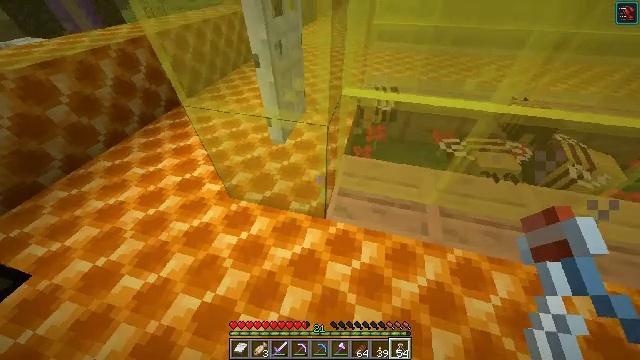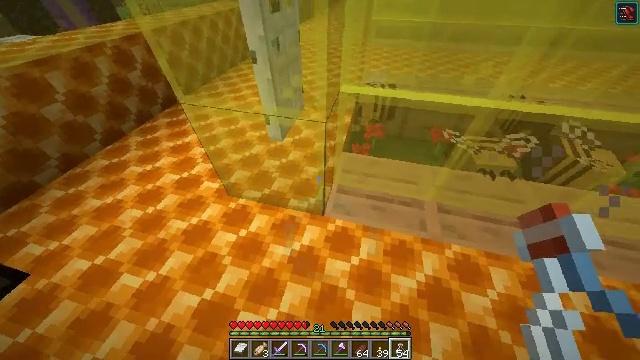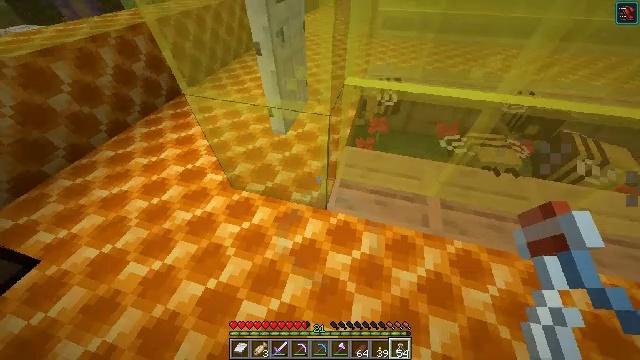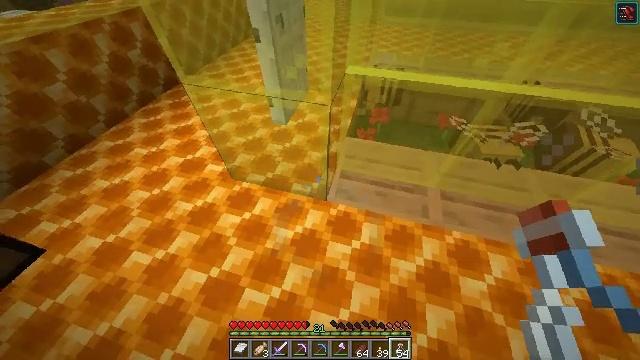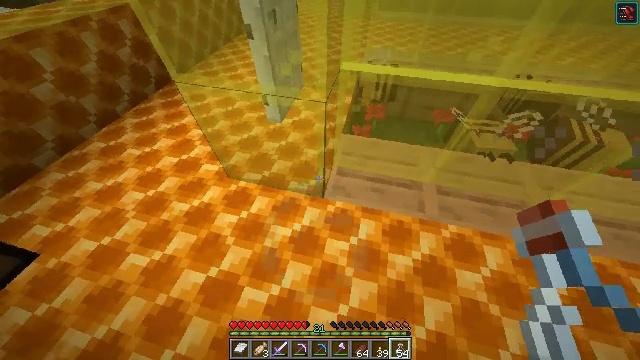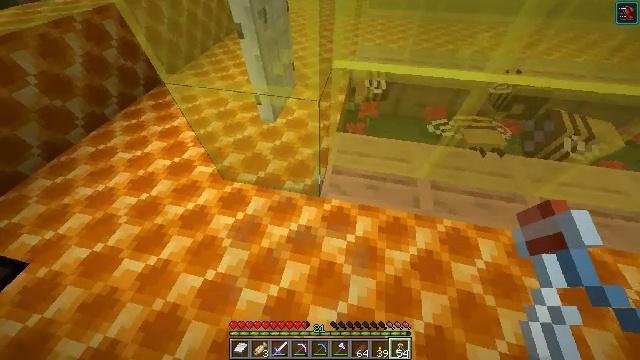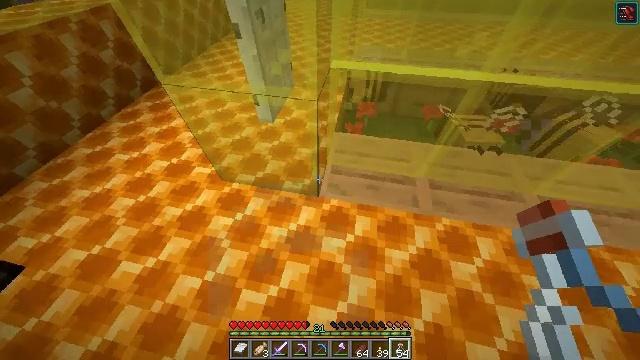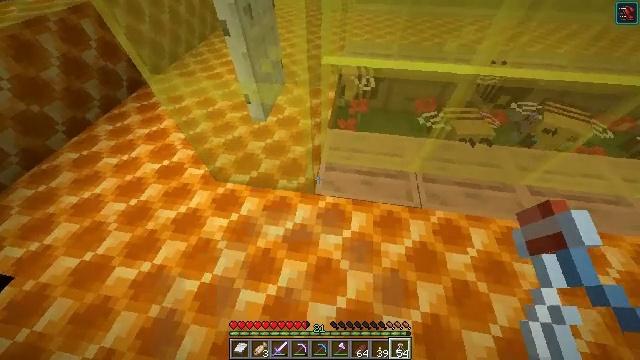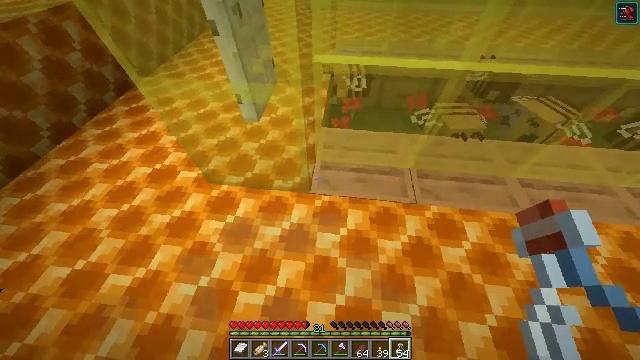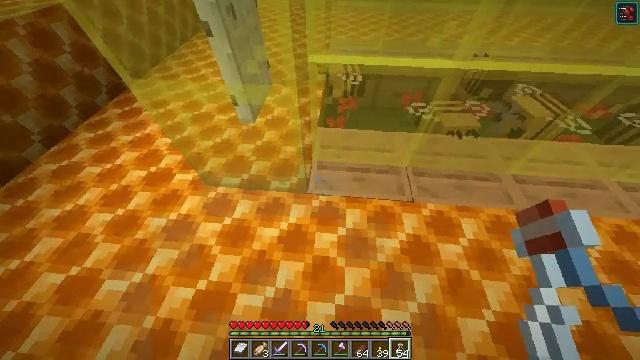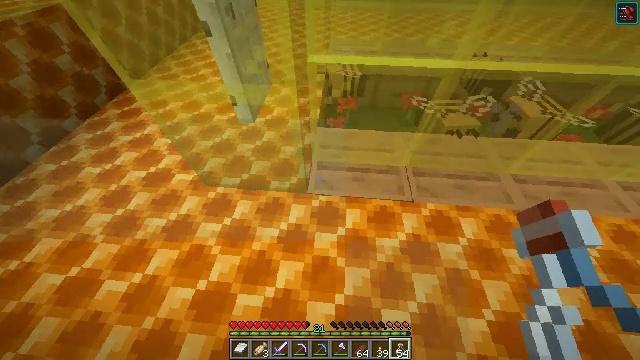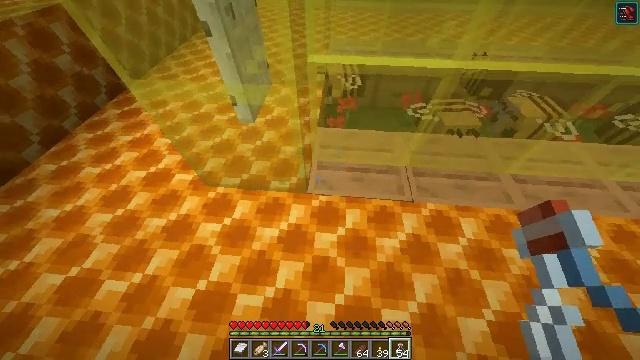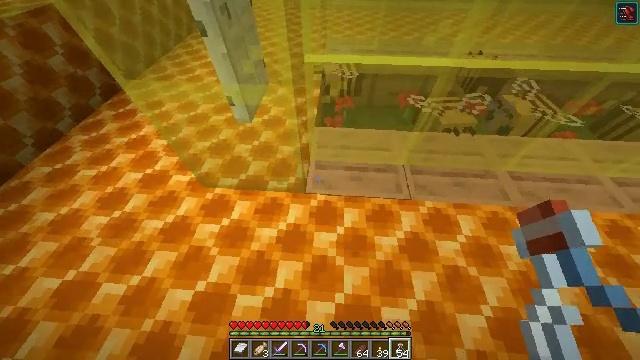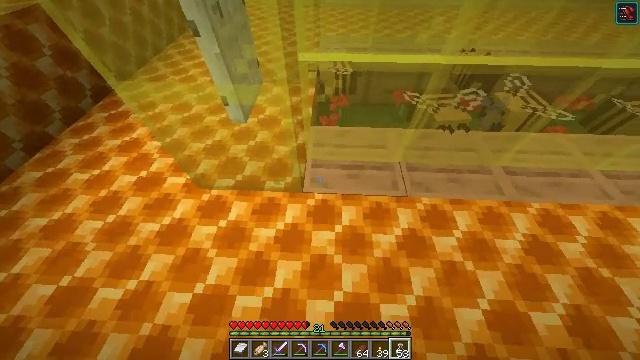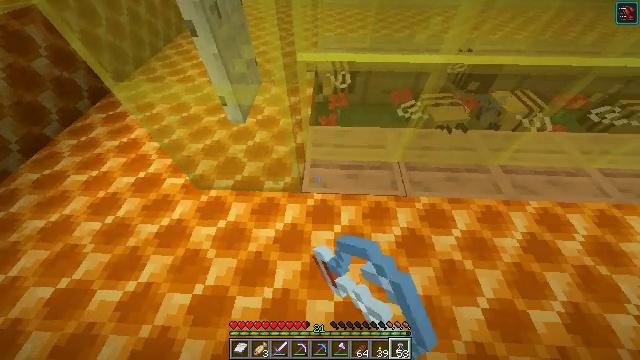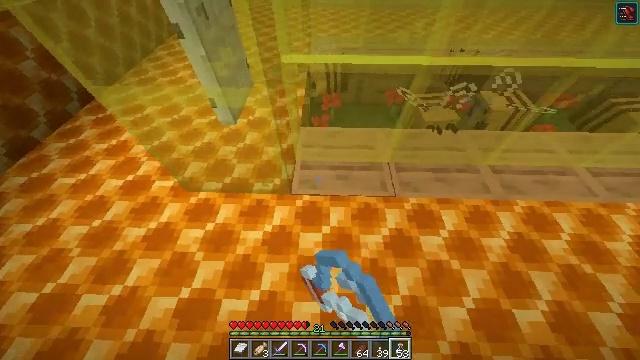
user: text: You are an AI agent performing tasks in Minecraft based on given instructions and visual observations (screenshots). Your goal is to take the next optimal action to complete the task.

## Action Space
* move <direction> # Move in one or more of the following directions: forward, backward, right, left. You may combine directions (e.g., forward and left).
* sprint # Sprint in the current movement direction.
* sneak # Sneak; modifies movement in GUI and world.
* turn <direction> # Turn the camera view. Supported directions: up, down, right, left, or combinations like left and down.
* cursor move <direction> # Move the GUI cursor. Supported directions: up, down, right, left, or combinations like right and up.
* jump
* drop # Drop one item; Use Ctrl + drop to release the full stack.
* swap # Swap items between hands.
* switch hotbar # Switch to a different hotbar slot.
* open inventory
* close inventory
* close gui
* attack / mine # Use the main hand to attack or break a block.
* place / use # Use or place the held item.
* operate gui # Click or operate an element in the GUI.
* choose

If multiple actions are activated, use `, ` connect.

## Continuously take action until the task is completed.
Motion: motion action
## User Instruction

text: Gather honey bottles to craft a honey block.
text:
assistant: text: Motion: no_op
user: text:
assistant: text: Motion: turn left and down
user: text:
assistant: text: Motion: turn down
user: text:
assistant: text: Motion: turn right
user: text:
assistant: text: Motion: turn right
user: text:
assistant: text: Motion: no_op
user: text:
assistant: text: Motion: turn right
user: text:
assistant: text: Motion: turn right
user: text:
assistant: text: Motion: turn right
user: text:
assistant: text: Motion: no_op
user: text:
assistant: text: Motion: no_op
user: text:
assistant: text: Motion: no_op
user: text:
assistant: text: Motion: turn right, use / place
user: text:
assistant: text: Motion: use / place
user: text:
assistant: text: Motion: move right, use / place
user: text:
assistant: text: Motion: move right, turn right, use / place
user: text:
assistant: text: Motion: move right, turn right, use / place
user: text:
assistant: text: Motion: move right, use / place
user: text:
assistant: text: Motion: move right, use / place
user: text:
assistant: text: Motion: use / place
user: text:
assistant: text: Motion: use / place
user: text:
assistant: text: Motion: use / place
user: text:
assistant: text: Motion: move right, use / place
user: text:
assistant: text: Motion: move right, use / place
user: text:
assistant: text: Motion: move right, turn left and up, use / place
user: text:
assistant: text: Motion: move right, use / place
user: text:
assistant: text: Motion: move right, use / place
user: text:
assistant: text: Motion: move right, use / place
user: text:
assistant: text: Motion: move right, use / place
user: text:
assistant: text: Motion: move right, use / place